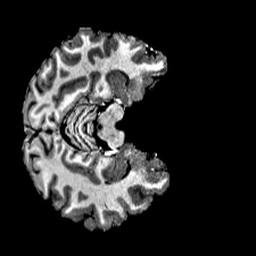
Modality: T1w
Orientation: axial
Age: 22
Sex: male
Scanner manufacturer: siemens
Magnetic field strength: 6.98 T
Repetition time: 6 s
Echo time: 0.00302 s